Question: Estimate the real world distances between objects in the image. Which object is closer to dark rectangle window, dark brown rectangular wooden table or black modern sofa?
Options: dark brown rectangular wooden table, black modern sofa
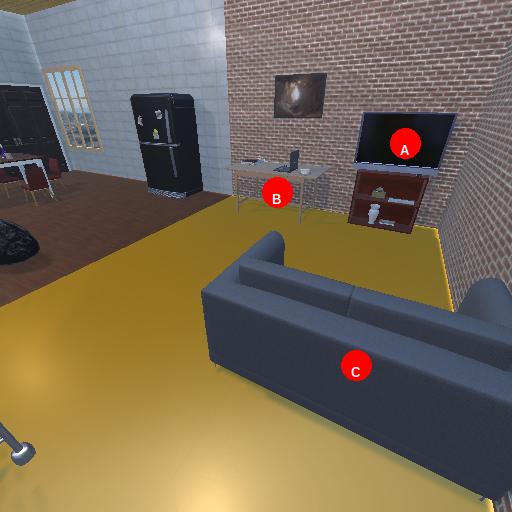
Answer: dark brown rectangular wooden table